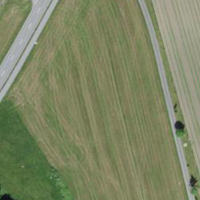
EUNIS habitat code: 52
Species observed at this site:
Phytolacca americana